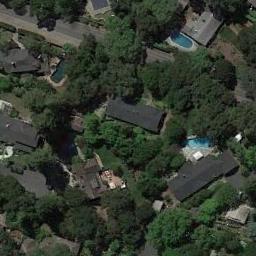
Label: medium_residential